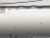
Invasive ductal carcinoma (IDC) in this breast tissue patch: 0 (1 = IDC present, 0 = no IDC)